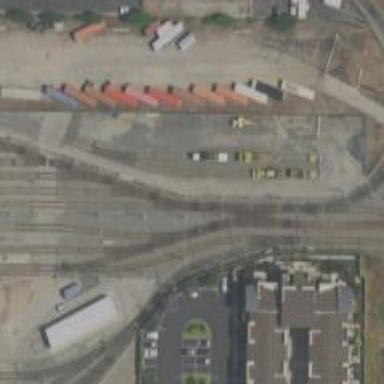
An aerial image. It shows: Light rail yard with electrified contact lines.